Question: I'm building a listView of clients, which needs to display extra information when the user touches one item on the list.
I want something like this:

How to inflate the information panel when user select one client? I'm looking for something similar to the android keyboard.
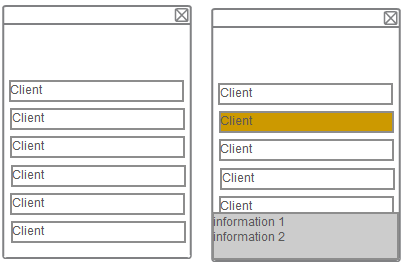
Answer: If that bottom box with the extra info needs to be exactly like on the sketches, then I'd use something like this:
Layout:
'''
<RelativeLayout
android:layout_width="fill_parent"
android:layout_height="fill_parent">
<ListView android:id="@+id/list"
android:layout_width="fill_parent"
android:layout_height="fill_parent"
/>
<LinearLayout android:id="@+id/InfoBox"
android:layout_width="fill_parent"
android:layout_height="wrap_content"
android:layout_alignParentBottom="true"
android:visibility="gone">
... Stuff ...
</LinearLayout>
</RelativeLayout>
'''
Toggle the visiblity of the InfoBox element here (gone/visible), and update the stuff inside it - a bunch of TextViews I guess.